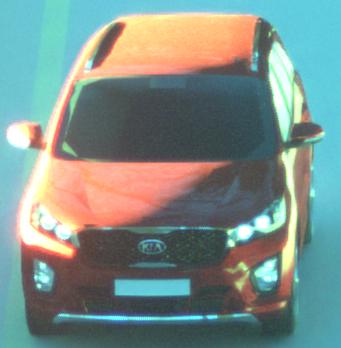
Make: KIA
Model: Sorento 2.2 CRDi
Detailed model: Sorento (UM)
Model produced from: 2015/03
Model produced until: 2017/10
Doors: 5
Color: red
Road condition: dry road
Daytime: sunrise or sunset
Contrast: high contrast